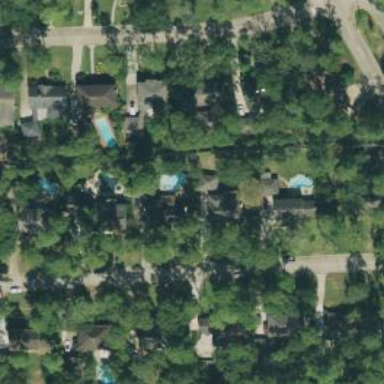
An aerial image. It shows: Neighborhood.